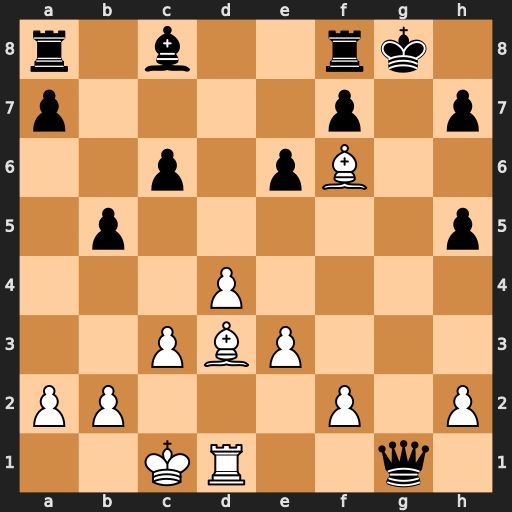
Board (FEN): r1b2rk1/p4p1p/2p1pB2/1p5p/3P4/2PBP3/PP3P1P/2KR2q1
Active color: w
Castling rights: -
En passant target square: -
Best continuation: Rxg1#